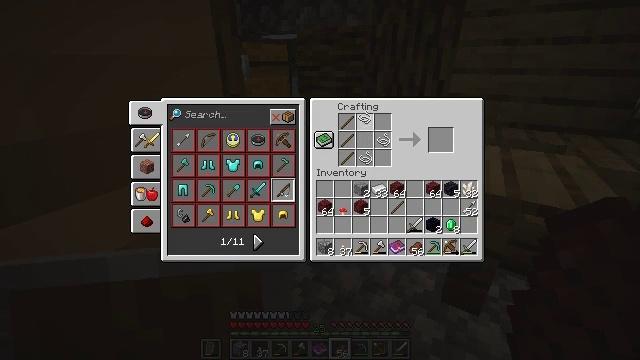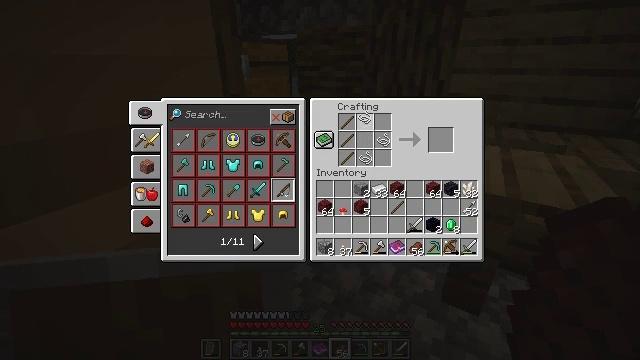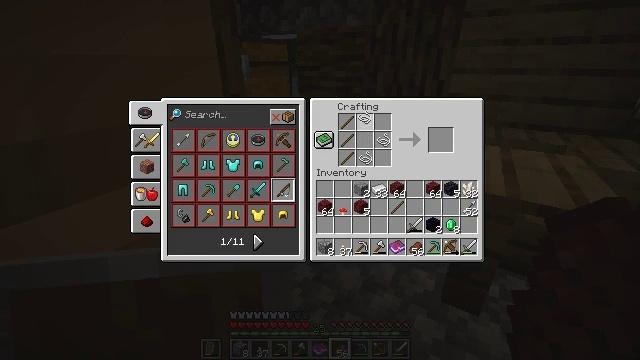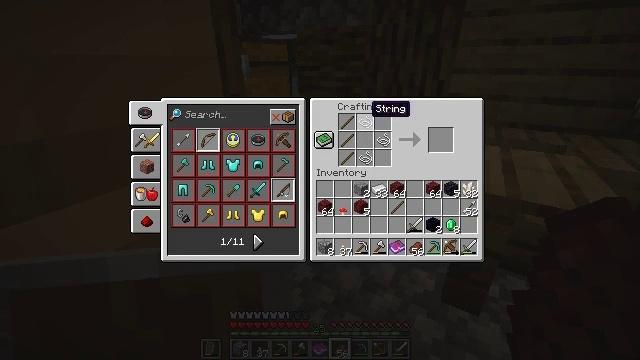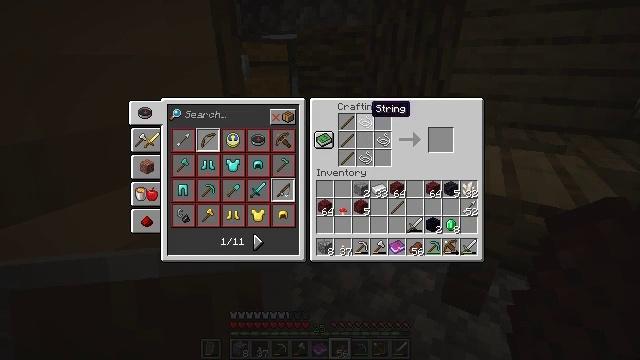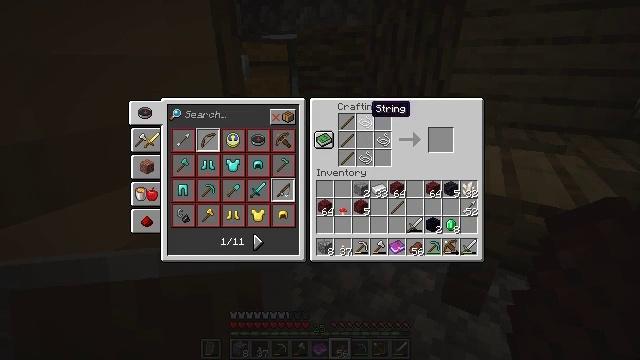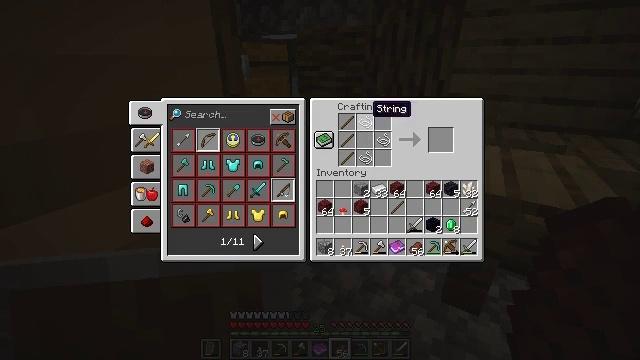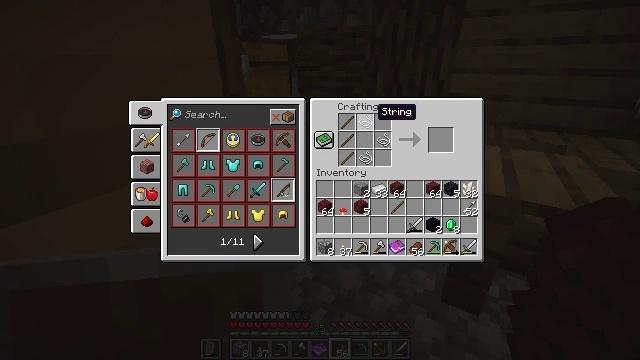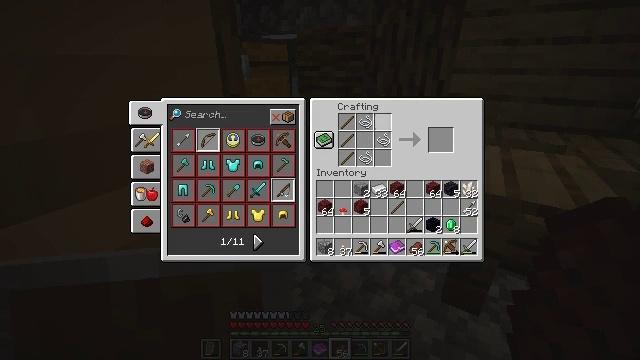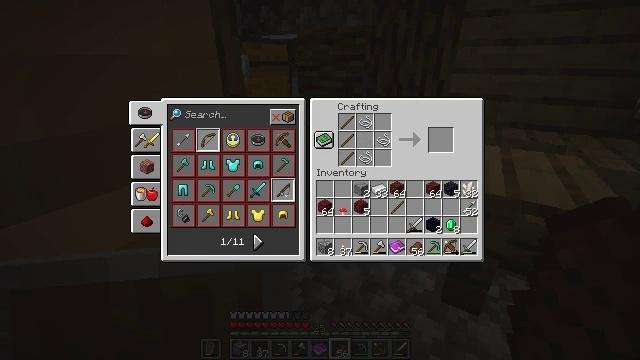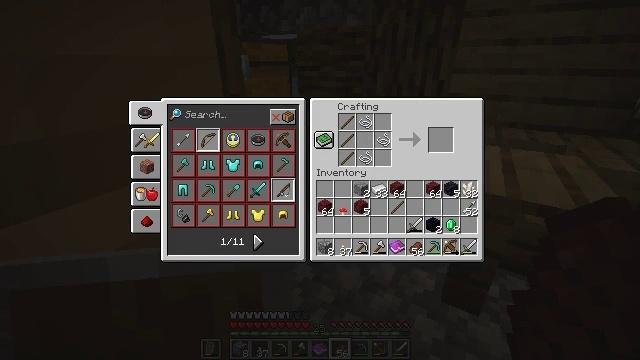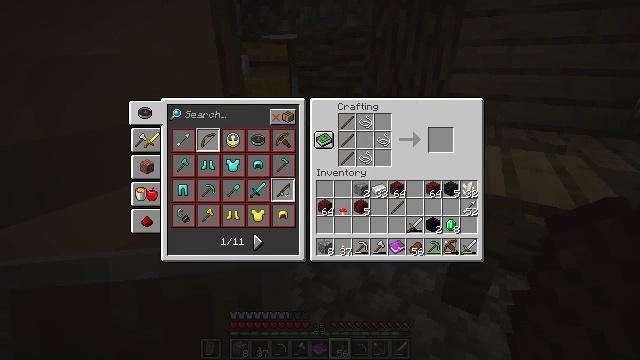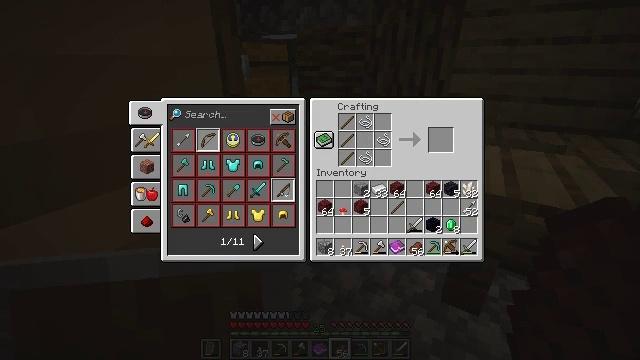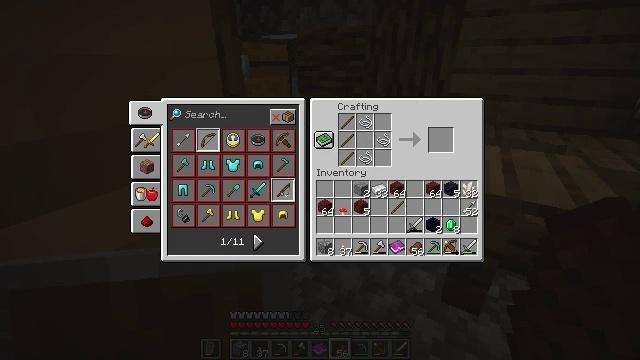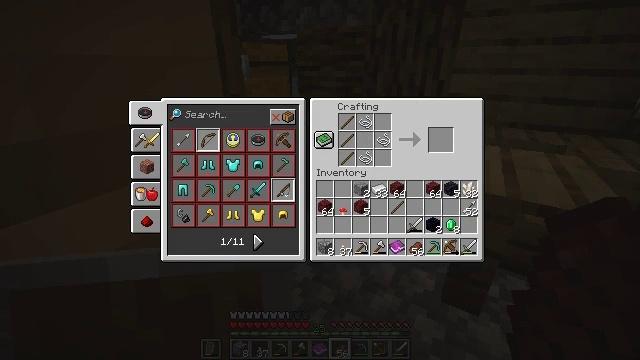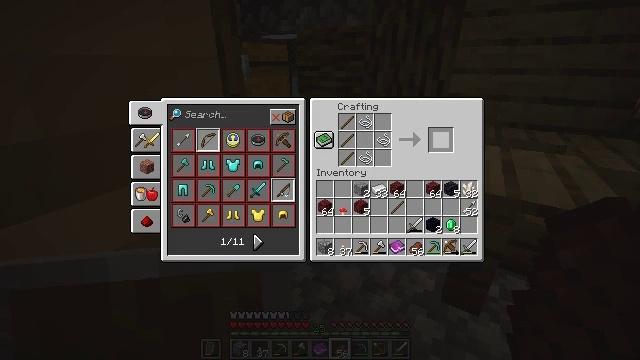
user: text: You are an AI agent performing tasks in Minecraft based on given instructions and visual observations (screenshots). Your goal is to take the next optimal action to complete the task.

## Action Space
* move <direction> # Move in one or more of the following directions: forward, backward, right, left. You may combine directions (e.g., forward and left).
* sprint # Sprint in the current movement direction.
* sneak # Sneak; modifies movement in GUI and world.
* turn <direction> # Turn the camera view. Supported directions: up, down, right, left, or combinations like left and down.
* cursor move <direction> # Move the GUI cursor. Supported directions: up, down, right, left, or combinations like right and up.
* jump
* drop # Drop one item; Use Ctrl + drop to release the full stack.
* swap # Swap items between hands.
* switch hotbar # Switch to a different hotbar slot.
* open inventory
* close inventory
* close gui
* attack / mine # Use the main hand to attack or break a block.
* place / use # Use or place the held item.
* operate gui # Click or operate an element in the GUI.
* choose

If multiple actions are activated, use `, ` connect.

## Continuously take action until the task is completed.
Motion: motion action
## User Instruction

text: Craft a bow.
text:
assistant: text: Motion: attack / mine
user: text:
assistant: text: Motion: attack / mine
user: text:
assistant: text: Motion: no_op
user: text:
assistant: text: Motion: no_op
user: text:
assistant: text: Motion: no_op
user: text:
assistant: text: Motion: no_op
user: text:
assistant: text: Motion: no_op
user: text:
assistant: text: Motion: no_op
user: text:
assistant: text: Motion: turn right
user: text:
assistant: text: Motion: turn right
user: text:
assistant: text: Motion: sneak, turn right
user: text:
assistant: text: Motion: sneak
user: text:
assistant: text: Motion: sneak
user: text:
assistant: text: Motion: sneak
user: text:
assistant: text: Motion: sneak
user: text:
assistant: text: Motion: sneak
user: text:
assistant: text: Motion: sneak
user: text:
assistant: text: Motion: sneak
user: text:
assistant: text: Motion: sneak
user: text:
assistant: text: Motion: sneak
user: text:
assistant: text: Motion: sneak
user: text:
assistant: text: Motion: sneak
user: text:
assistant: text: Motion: sneak
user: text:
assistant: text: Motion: sneak
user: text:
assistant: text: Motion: sneak
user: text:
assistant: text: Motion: sneak
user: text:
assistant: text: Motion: no_op
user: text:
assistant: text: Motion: no_op
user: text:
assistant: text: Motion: no_op
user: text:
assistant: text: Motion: no_op